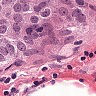
Metastatic tissue present: yes